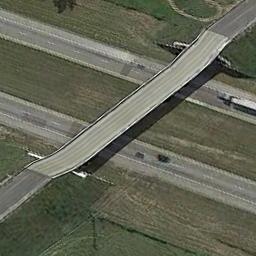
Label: overpass